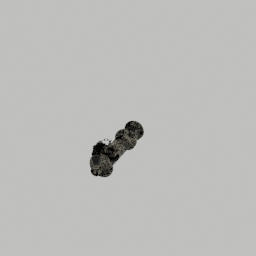
Label: architecture